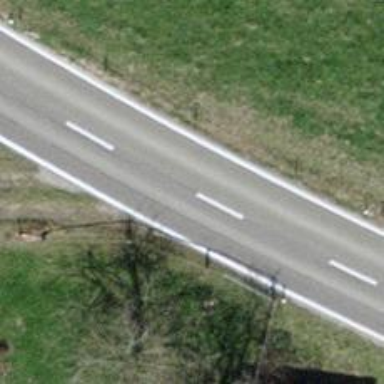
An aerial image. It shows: Tertiary road with asphalt surface.